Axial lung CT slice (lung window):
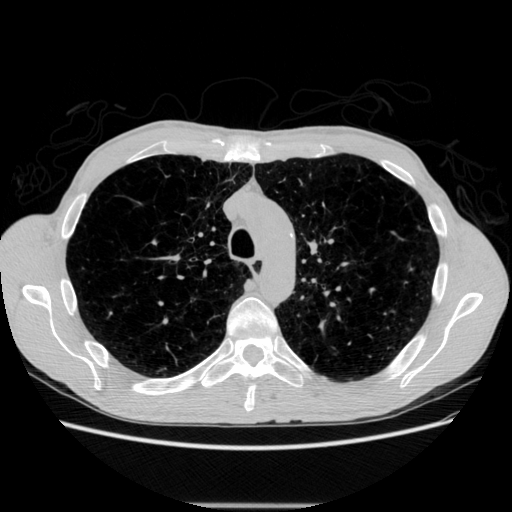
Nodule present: no